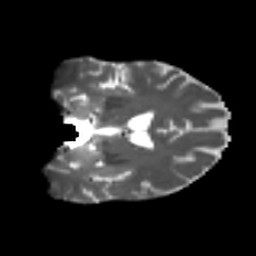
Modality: T2w
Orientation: coronal
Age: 72
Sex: male
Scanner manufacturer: ge
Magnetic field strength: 3 T
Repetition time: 7.8 s
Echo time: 0.0609 s